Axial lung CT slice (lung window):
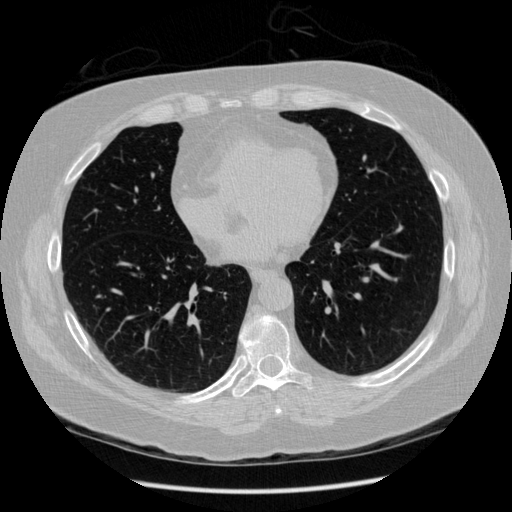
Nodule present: no